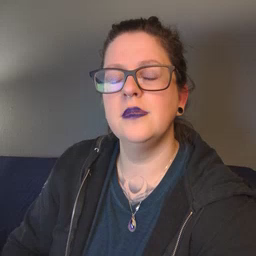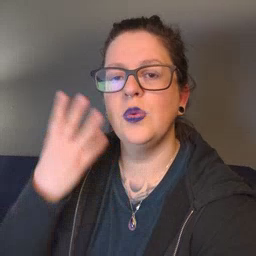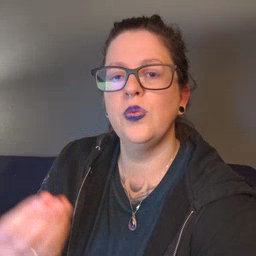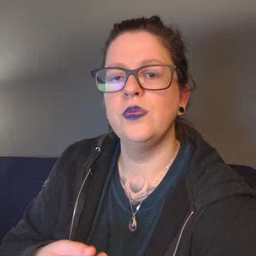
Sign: go